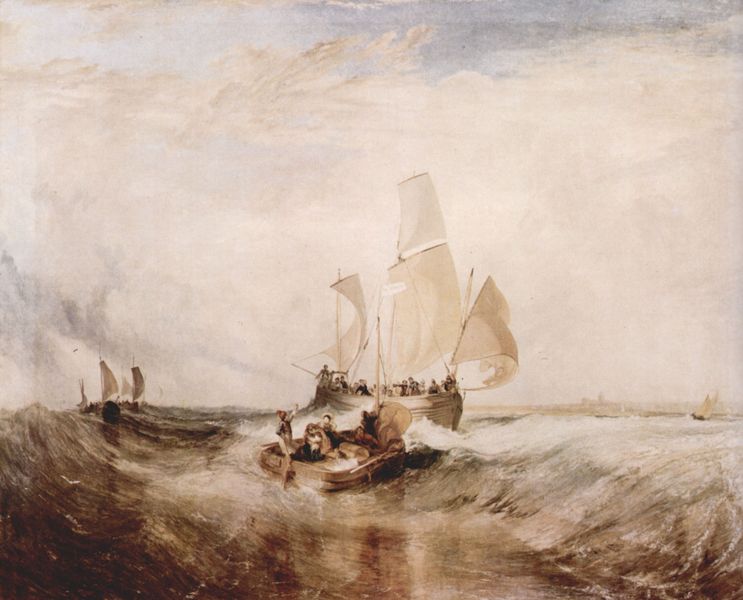
Titel: Jetzt für den Maler, Passagiere gehen an Bord
Künstler: William Turner
Standort: Manchester
Institution: City Art Galleries
Schlagwörter: blau, gemälde, himmel, mann, meer, schatten, vogel, wasser, weiß, wolken, aquarell, landschaft, menschen, ocker, see, stadt, ufer, braun, frau, geste, grau, hintergrund, holz, licht, männer, schwarz, haus, beige, leute, malerei, mensch, bild, öl, ferne, horizont, nass, spiegelung, vögel, wind, gewässer, land, england, rosa, wasserfall, boot, boote, genre, kahn, ruder, bewegt, gischt, schiff, schiffe, segel, segelboot, segelschiffe, welle, wellen, ort, fischer, segelschiff, dunst, nebel, kähne, masten, romantik, schaum, brandung, constable, dampf, gicht, schiffbruch, seenot, seestück, sturm, turner, unwetter, wellengang, woge, wogen, ruderboot, segelboote, ozean, segeln, gefahr, seegang, bran, tonig, medusa, matrosen, kreisen, netz, selgel, gewölk, rettung, rufen, winken, delacroix, branden, beiboot, besatzung, passagiere, sege, schaukeln, william, rettungsboot, rettungsboote, ausgesetzt, wellental, segelbott, gemälder, wtter, hind, unter segeln, ruden, segeölschiff, seerettung